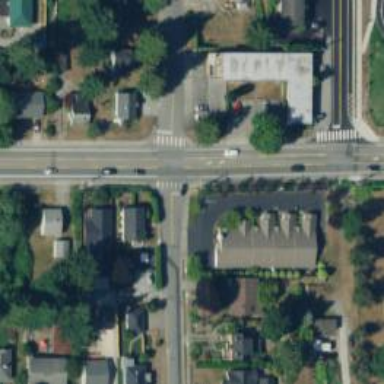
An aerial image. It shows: Road with stop sign.